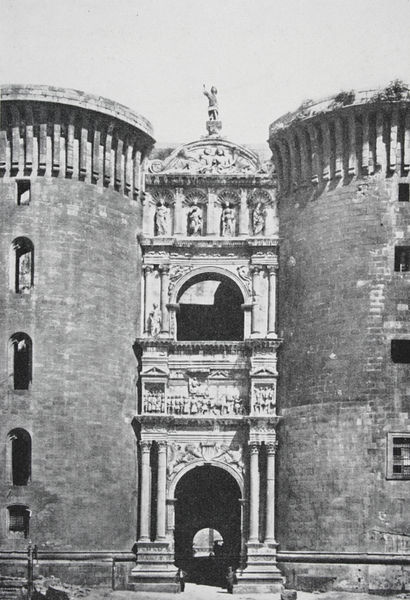
Titel: Triumphtor Alfonsos V. von Aragon
Standort: Neapel
Institution: Castel Nuovo
Schlagwörter: himmel, schatten, weiß, stadt, ausschnitt, fenster, grau, licht, marmor, pfeiler, schwarz, säule, säulen, gebäude, architektur, mensch, sockel, stein, büsche, kirche, sträucher, figur, renaissance, rund, turm, engel, kannelierung, skulptur, statue, relief, bogen, italien, passage, giebel, mauer, ziegel, pilaster, figuren, rundbogen, treppen, arch, arches, architecture, church, columns, palace, people, white, window, black, grey, old, windows, detail, ornamente, verzierung, durchgang, menschenleer, tor, zinnen, foto, fotografie, photographie, bögen, eingang, fugen, antike, türme, torbogen, festung, mauerwerk, moos, symmetrisch, schwarzweiss, gross, gefangen, architrav, kapitelle, kapitell, photo, verziert, fragment, fries, gemäuer, portal, wappen, stadttor, sims, doppelsäulen, gesims, skulpturen, plastiken, statuen, simse, man, sky, building, tower, stadtmauer, heilige, entrance, muscheln, reliefs, black and white, castle, color, aufnahme, verzierungen, tunnel, römisch, fesnter, friese, abwehr, tympanon, doppeltürme, nischen, rundtürme, hochrelief, gesimse, gemauert, cathedral, walls, relif, brick, gate, synagoge, kastell, statues, vertikal, engraving, stilmix, freske, wildwuchs, wehrtürme, doorway, photograph, turret, towers, figruen, eingng, inside, gates, pillars, carved, defence, panels, enter, triumphal arch, eingeklemmt, cky, enterance, bust of a lady, francesco laurana, stone structure with entrance, two flanking brick forts